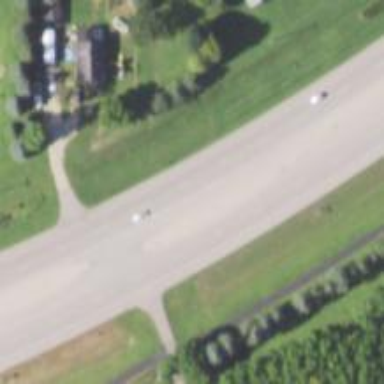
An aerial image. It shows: Asphalt road classified as trunk highway.